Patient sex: M
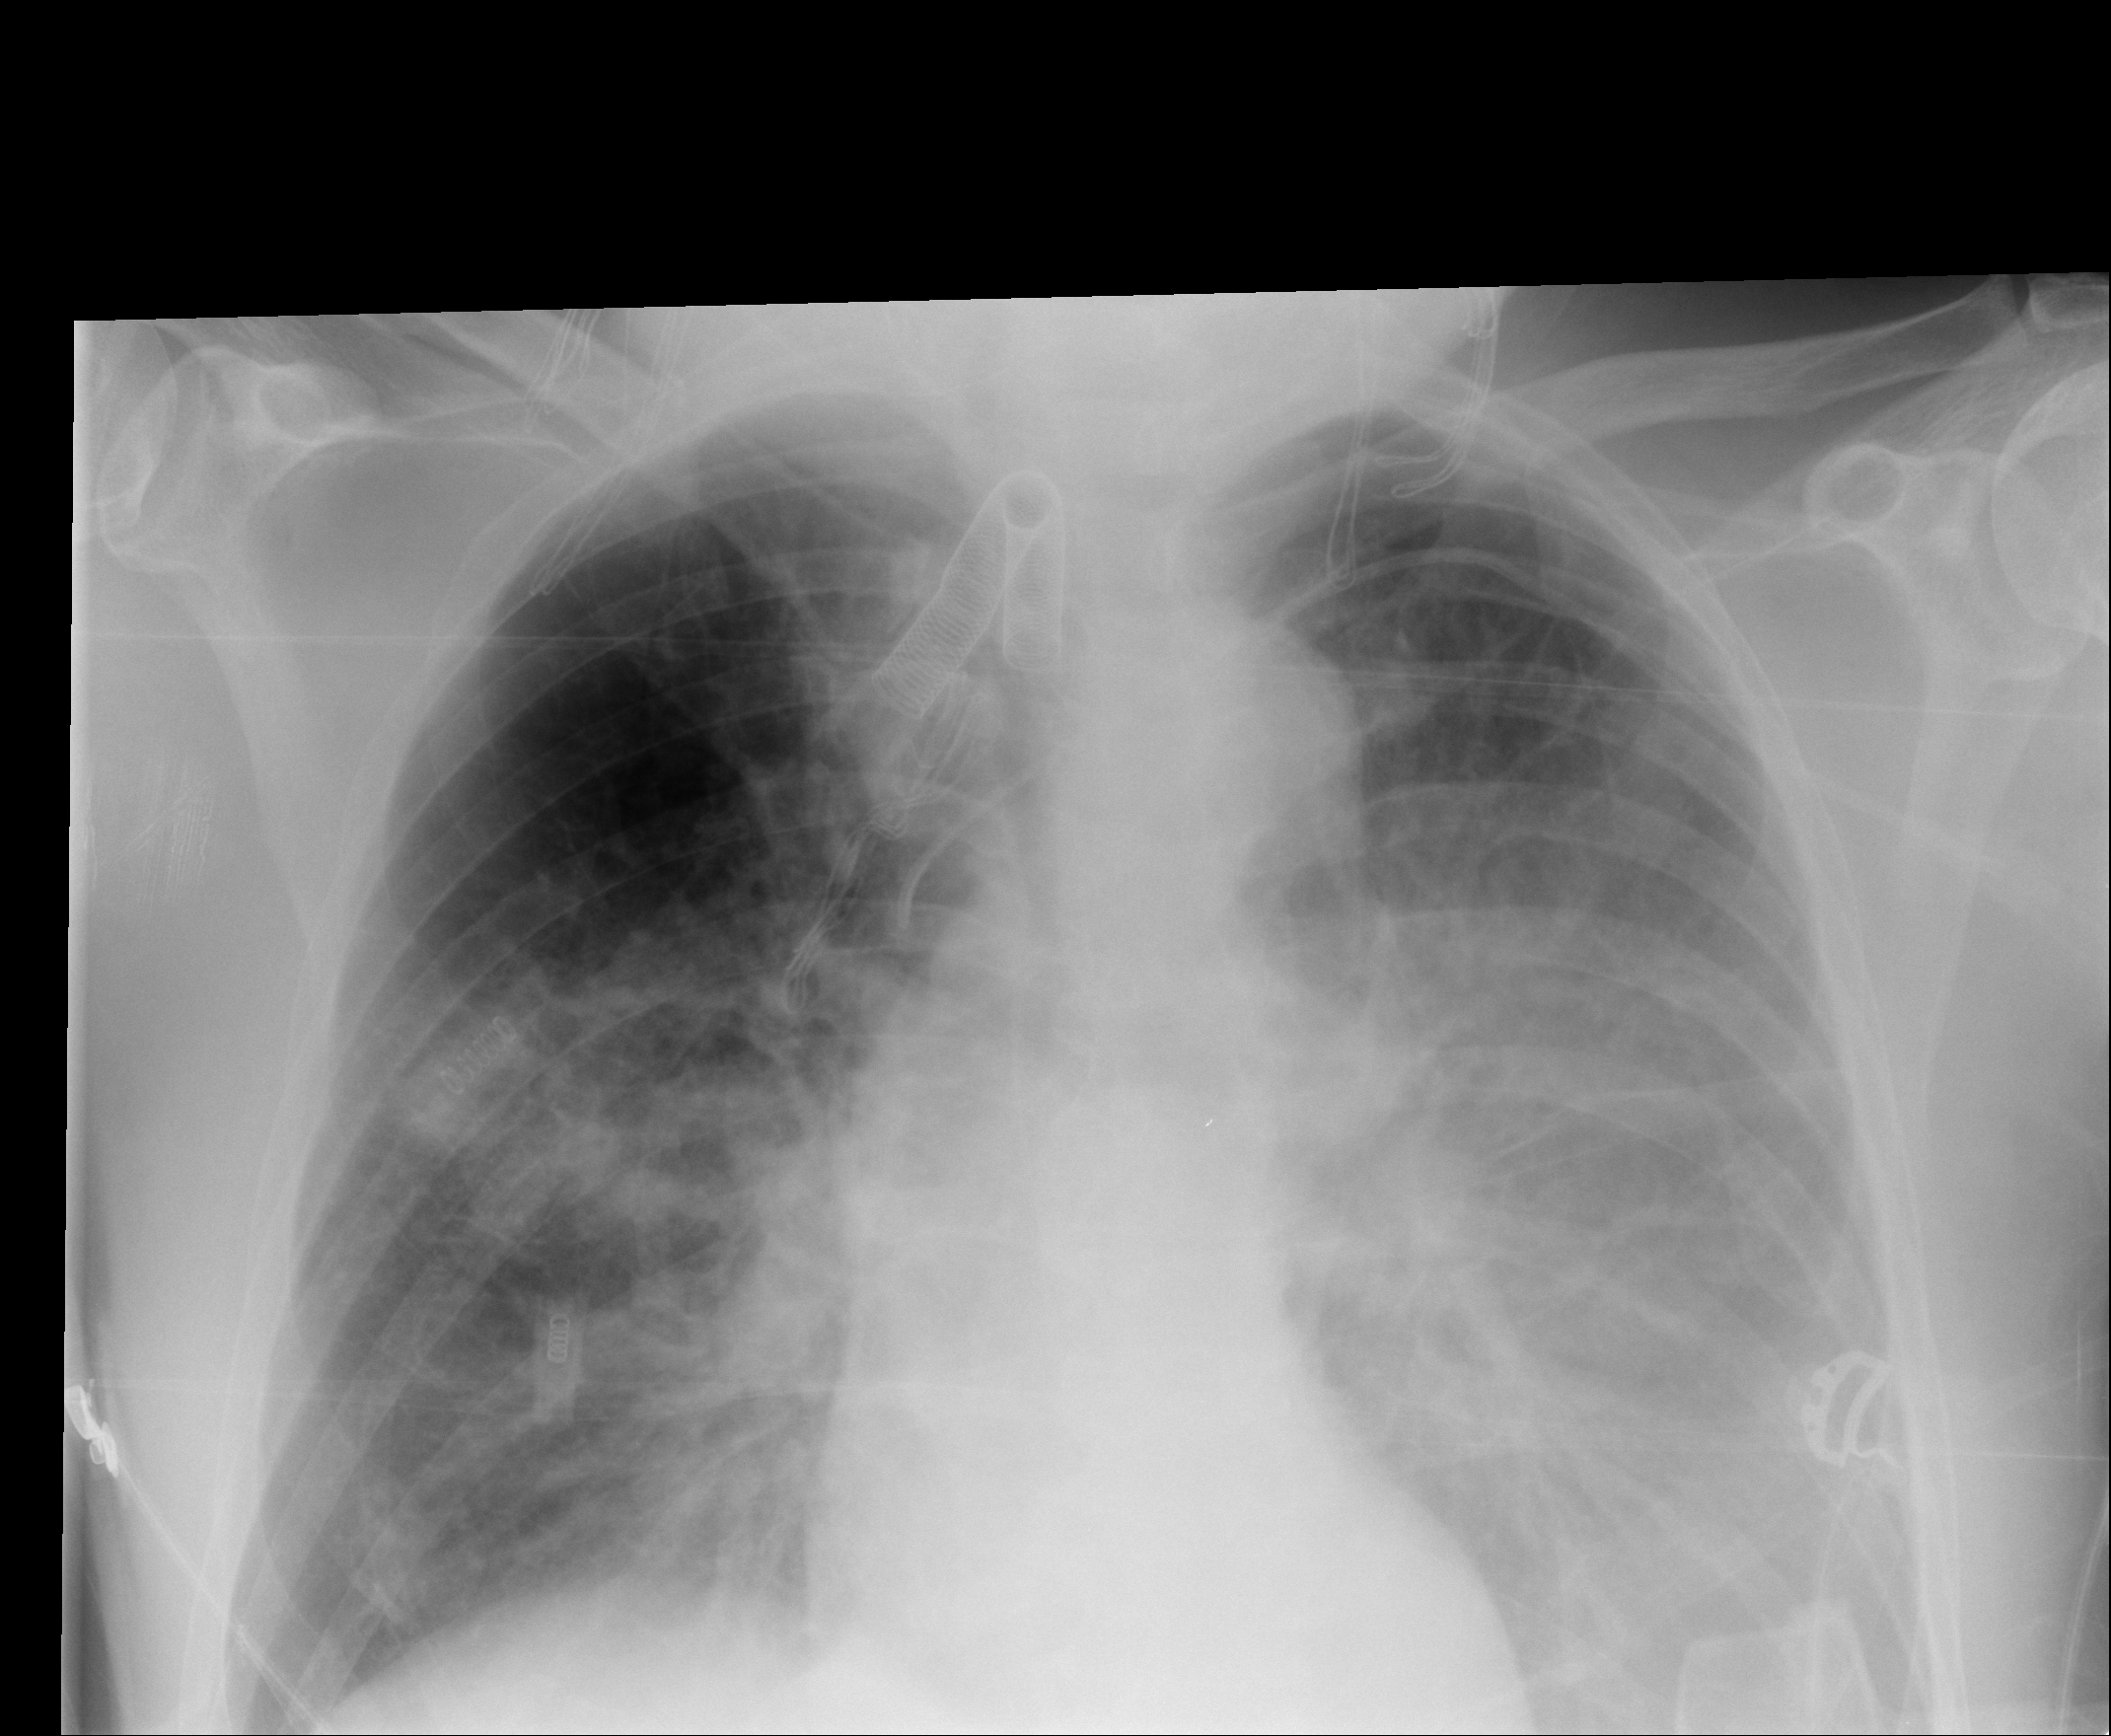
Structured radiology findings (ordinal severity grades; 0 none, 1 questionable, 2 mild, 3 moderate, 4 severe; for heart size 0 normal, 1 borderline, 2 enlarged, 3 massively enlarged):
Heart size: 0
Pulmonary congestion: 3
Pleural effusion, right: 0
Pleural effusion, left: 0
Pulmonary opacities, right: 2
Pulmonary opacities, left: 2
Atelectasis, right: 0
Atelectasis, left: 0